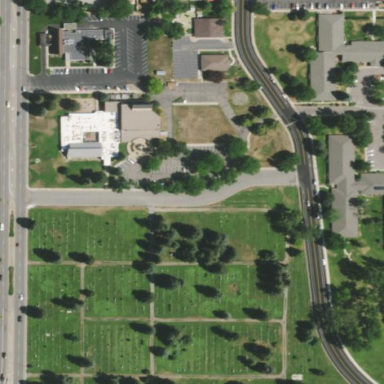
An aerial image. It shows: Cemetery.